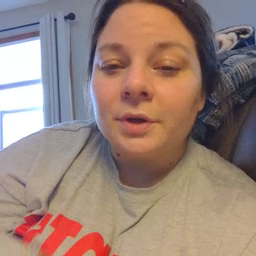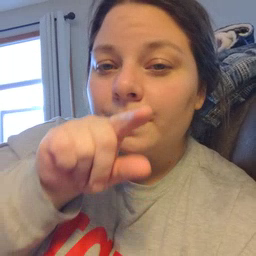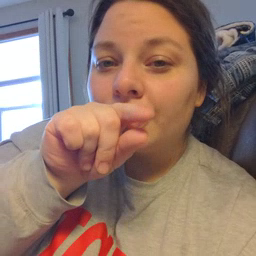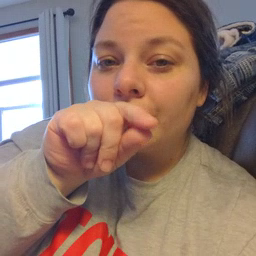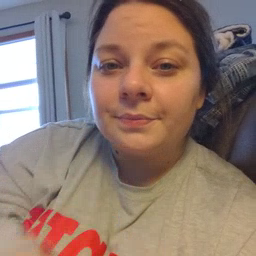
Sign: bird